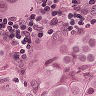
Metastatic tissue present: yes